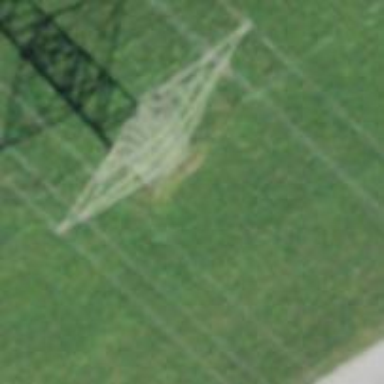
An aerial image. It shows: Power tower.